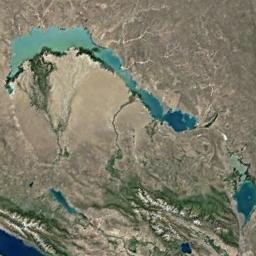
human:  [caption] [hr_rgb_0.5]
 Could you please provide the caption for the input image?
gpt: The two lakes lie in a wasteland and the water is blue .

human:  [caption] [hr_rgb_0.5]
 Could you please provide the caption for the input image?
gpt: The ground is uneven around the lake .

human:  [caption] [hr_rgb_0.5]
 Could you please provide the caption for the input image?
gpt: Irregularly shaped blue lake surrounded by yellow brown land .

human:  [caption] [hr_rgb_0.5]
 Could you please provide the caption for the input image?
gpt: The lake in the picture is small .

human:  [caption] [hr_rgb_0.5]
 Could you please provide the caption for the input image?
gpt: There are brown bare land around the blue lakes .